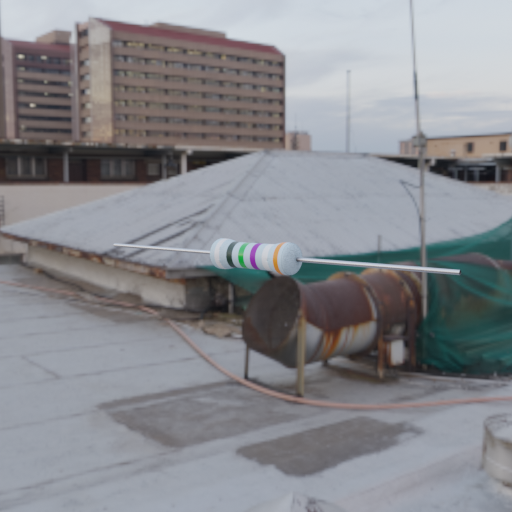
Resistor colour bands (in order): white, black, green, violet, white, orange